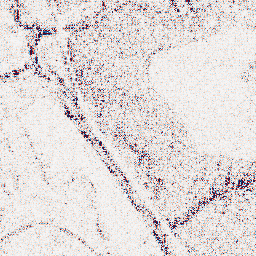
Category: wavelet
Decomposition family: wavelet_dwt
Decomposition parameters: wavelet: coif2
level: 1
Upsampling method: regularized
Upsampling parameters: scale: 4
lambda_reg: 0.01
Upsampling scale: 4